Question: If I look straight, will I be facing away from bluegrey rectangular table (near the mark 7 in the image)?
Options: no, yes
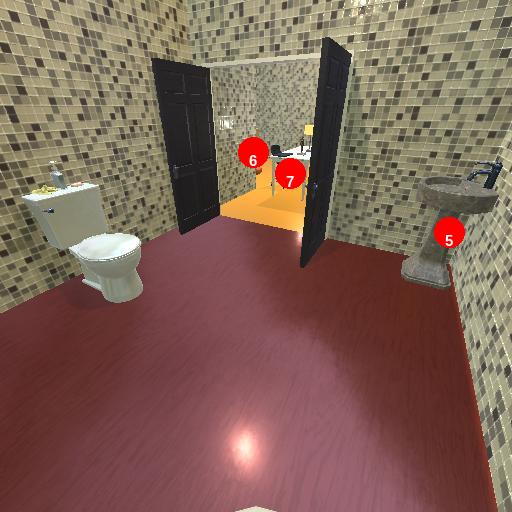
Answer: no